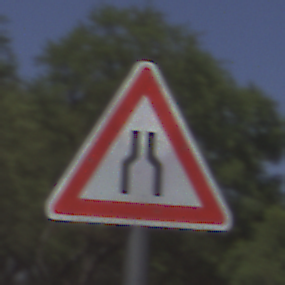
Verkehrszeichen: VerengteFahrbahn
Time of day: Midday
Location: Outdoor (RoadRail)
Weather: Clear
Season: NotSpecified
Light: Natural